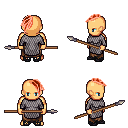
a pixel art fantasy rpg character, male body template, human, tanned skin, chain mail, robe skirt, red long mohawk hairstyle, ghillies, spear, four views (front, back, left, right), 2x2 character sprite sheet, small pixel art, hard edges, no anti-aliasing